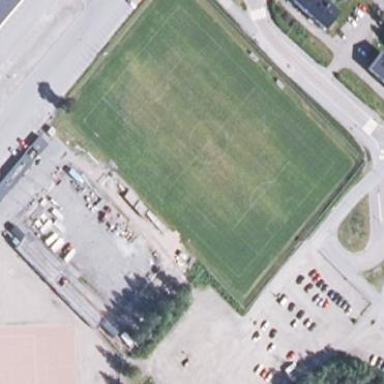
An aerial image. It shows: Soccer pitch surrounded by metal fence.